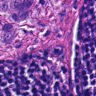
Metastatic tissue present: yes